Brain MRI, t2w sequence, axial 2D slice.
Patient: age 29, sex F, weight 95 kg, height 1.95 m
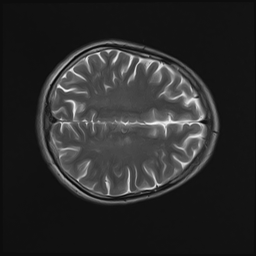